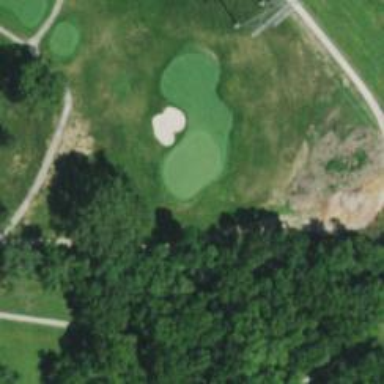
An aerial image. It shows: High-quality path used as golf course track.